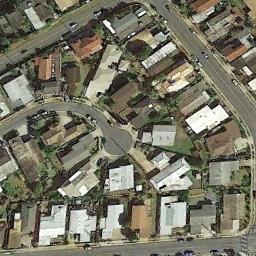
Label: residential